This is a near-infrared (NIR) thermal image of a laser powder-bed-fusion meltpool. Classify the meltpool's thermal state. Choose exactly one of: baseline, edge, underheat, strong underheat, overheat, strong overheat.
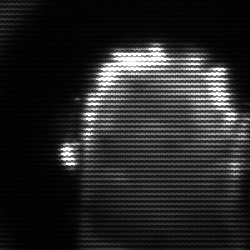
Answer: baseline